Interaction volume radius: 10 \u00c5
Interaction volume height: 25 \u00c5
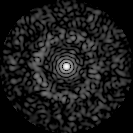
Disorder parameter: 0.8423